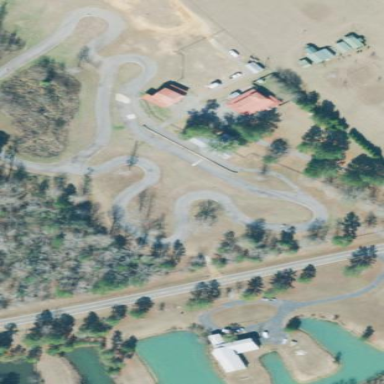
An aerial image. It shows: Raceway for motor sports.